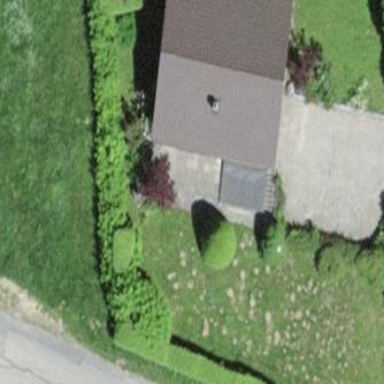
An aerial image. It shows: Simple house.